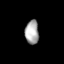
Tissue: lung
Cell type: Epithelial cells
Senescence score: 0.5639
Nuclear area (px): 321
Mean DAPI intensity: 168.879